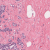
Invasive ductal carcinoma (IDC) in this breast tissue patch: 0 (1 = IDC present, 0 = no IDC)